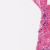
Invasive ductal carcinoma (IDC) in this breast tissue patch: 0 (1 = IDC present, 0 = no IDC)